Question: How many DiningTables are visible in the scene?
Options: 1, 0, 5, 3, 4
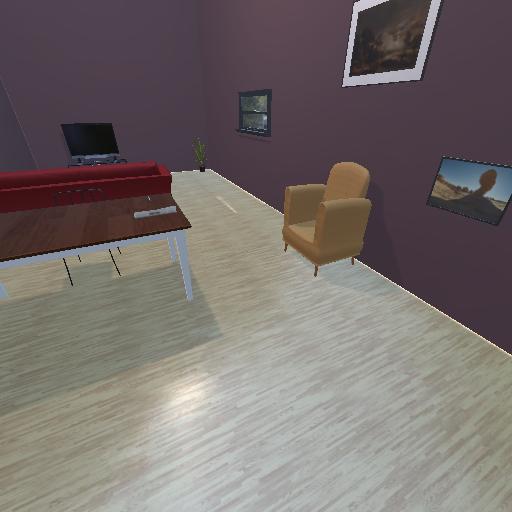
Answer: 1